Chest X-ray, PA view. Patient: 40 years old, sex F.
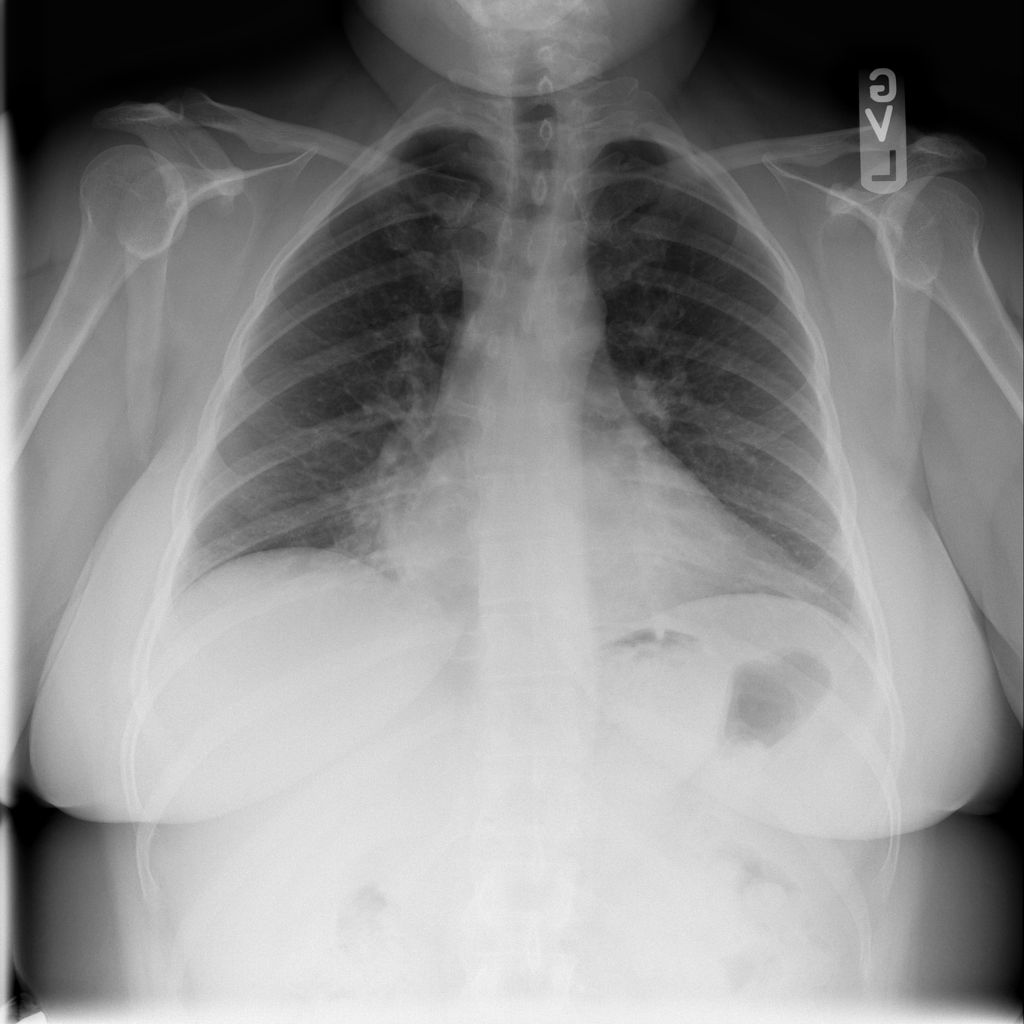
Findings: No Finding